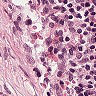
Metastatic tissue present: no